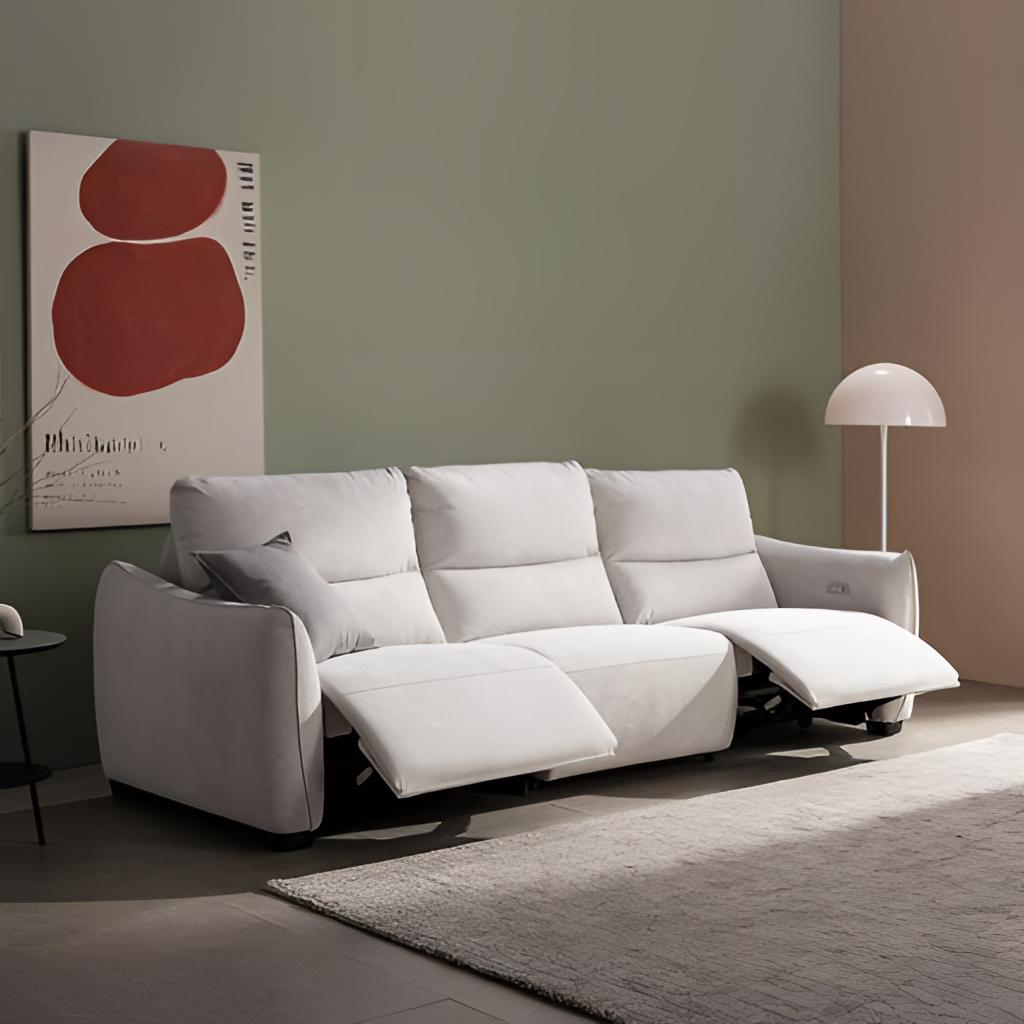
fabric reclining sofa, living room, modern, green and beige paint wallpaper, with vertical two tone pattern, tile flooring, with large square pattern